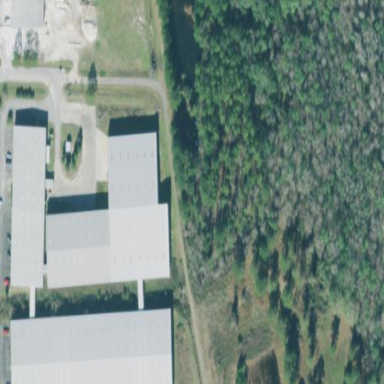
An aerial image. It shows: Industrial building.